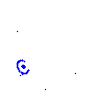
Particle: proton